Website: lowes
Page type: cart
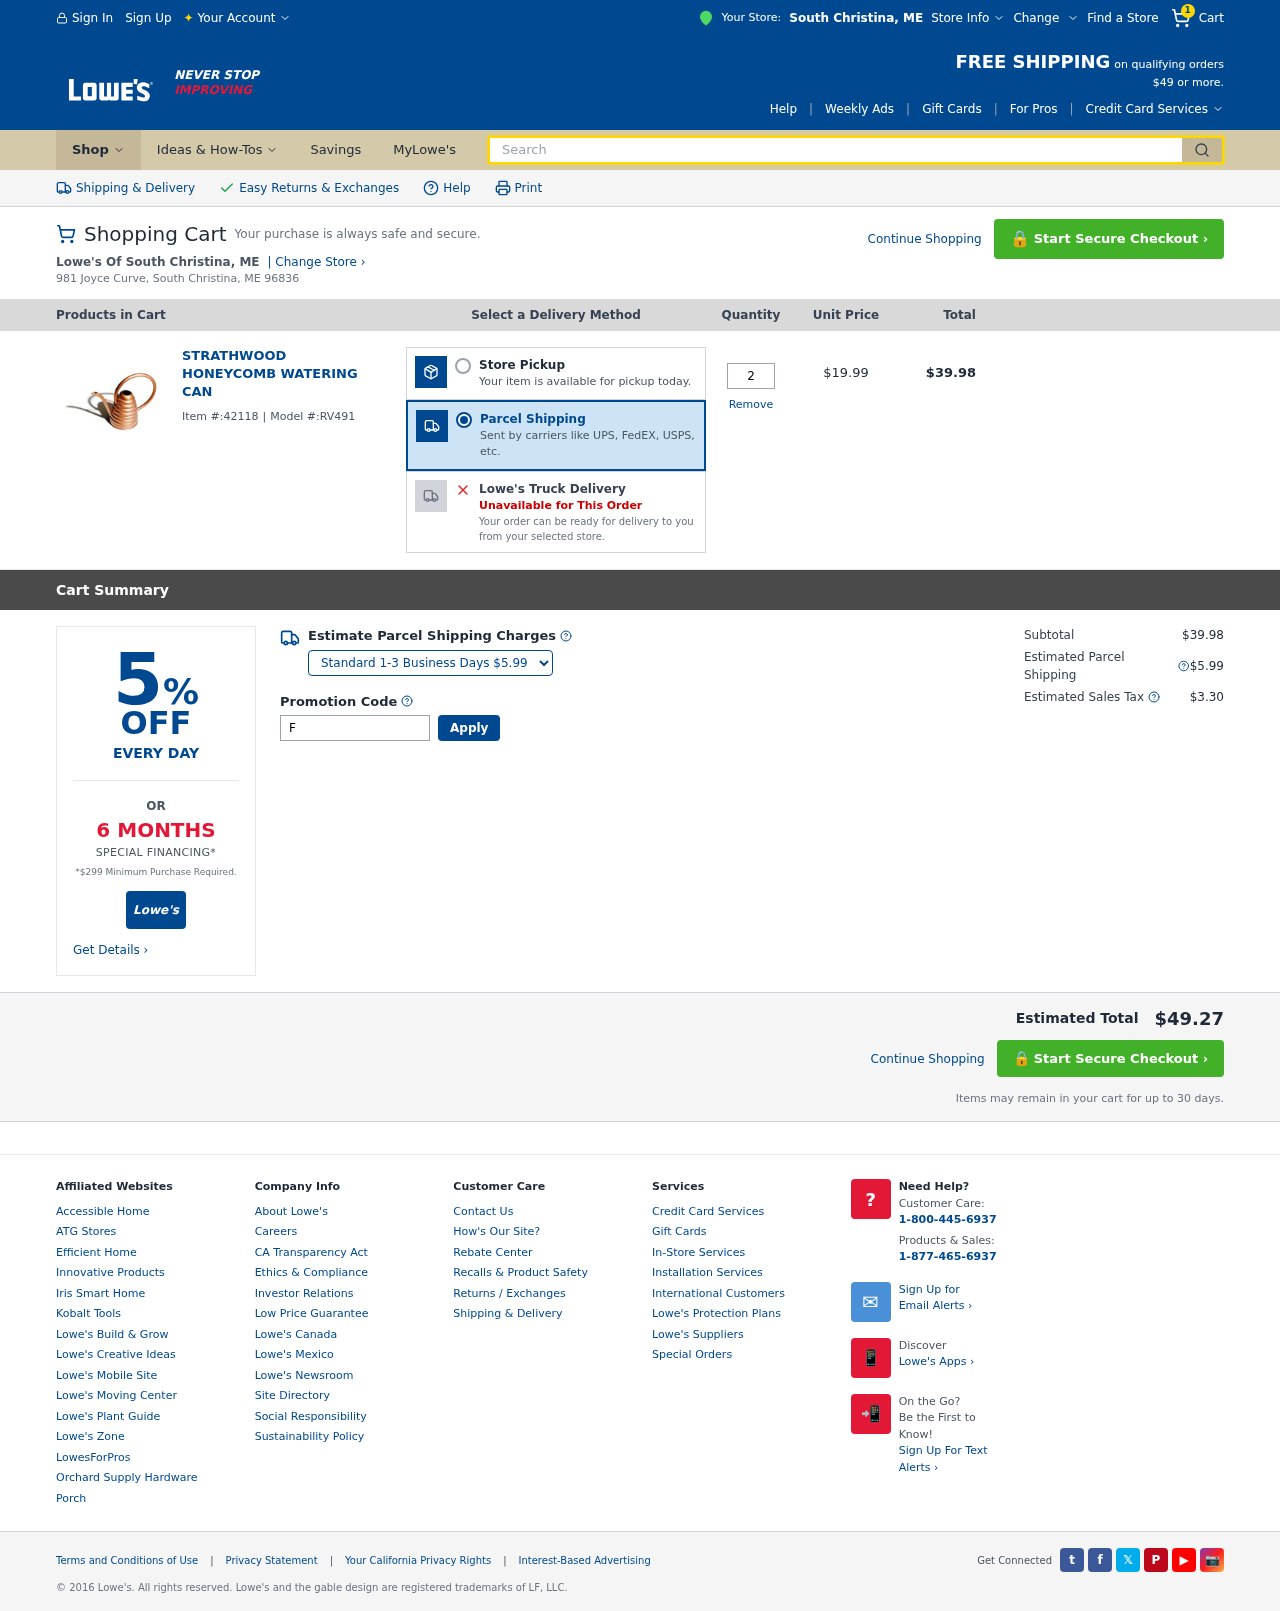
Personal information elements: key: PII_CITY
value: South Christina
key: PII_STATE_ABBR
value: ME
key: PII_STREET
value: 981 Joyce Curve
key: PII_CITY_STATE_ZIP
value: South Christina, ME 96836
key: PII_PROMO_CODE
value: FALL68
Product elements: key: PRODUCT1_NAME
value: Strathwood Honeycomb Watering Can
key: PRODUCT1_PRICE
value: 19.99
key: PRODUCT1_QUANTITY
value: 2
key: PRODUCT1_ITEM_ID
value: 42118
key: PRODUCT1_MODEL_ID
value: RV491
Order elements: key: ORDER_NUM_ITEMS
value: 1
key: ORDER_ITEM_TOTAL
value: $39.98
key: ORDER_SUBTOTAL
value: $39.98
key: ORDER_SHIPPING_COST
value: $5.99
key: ORDER_TAX
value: $3.30
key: ORDER_TOTAL
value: $49.27
Search elements: key: HEADER_SEARCH
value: Search